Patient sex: F
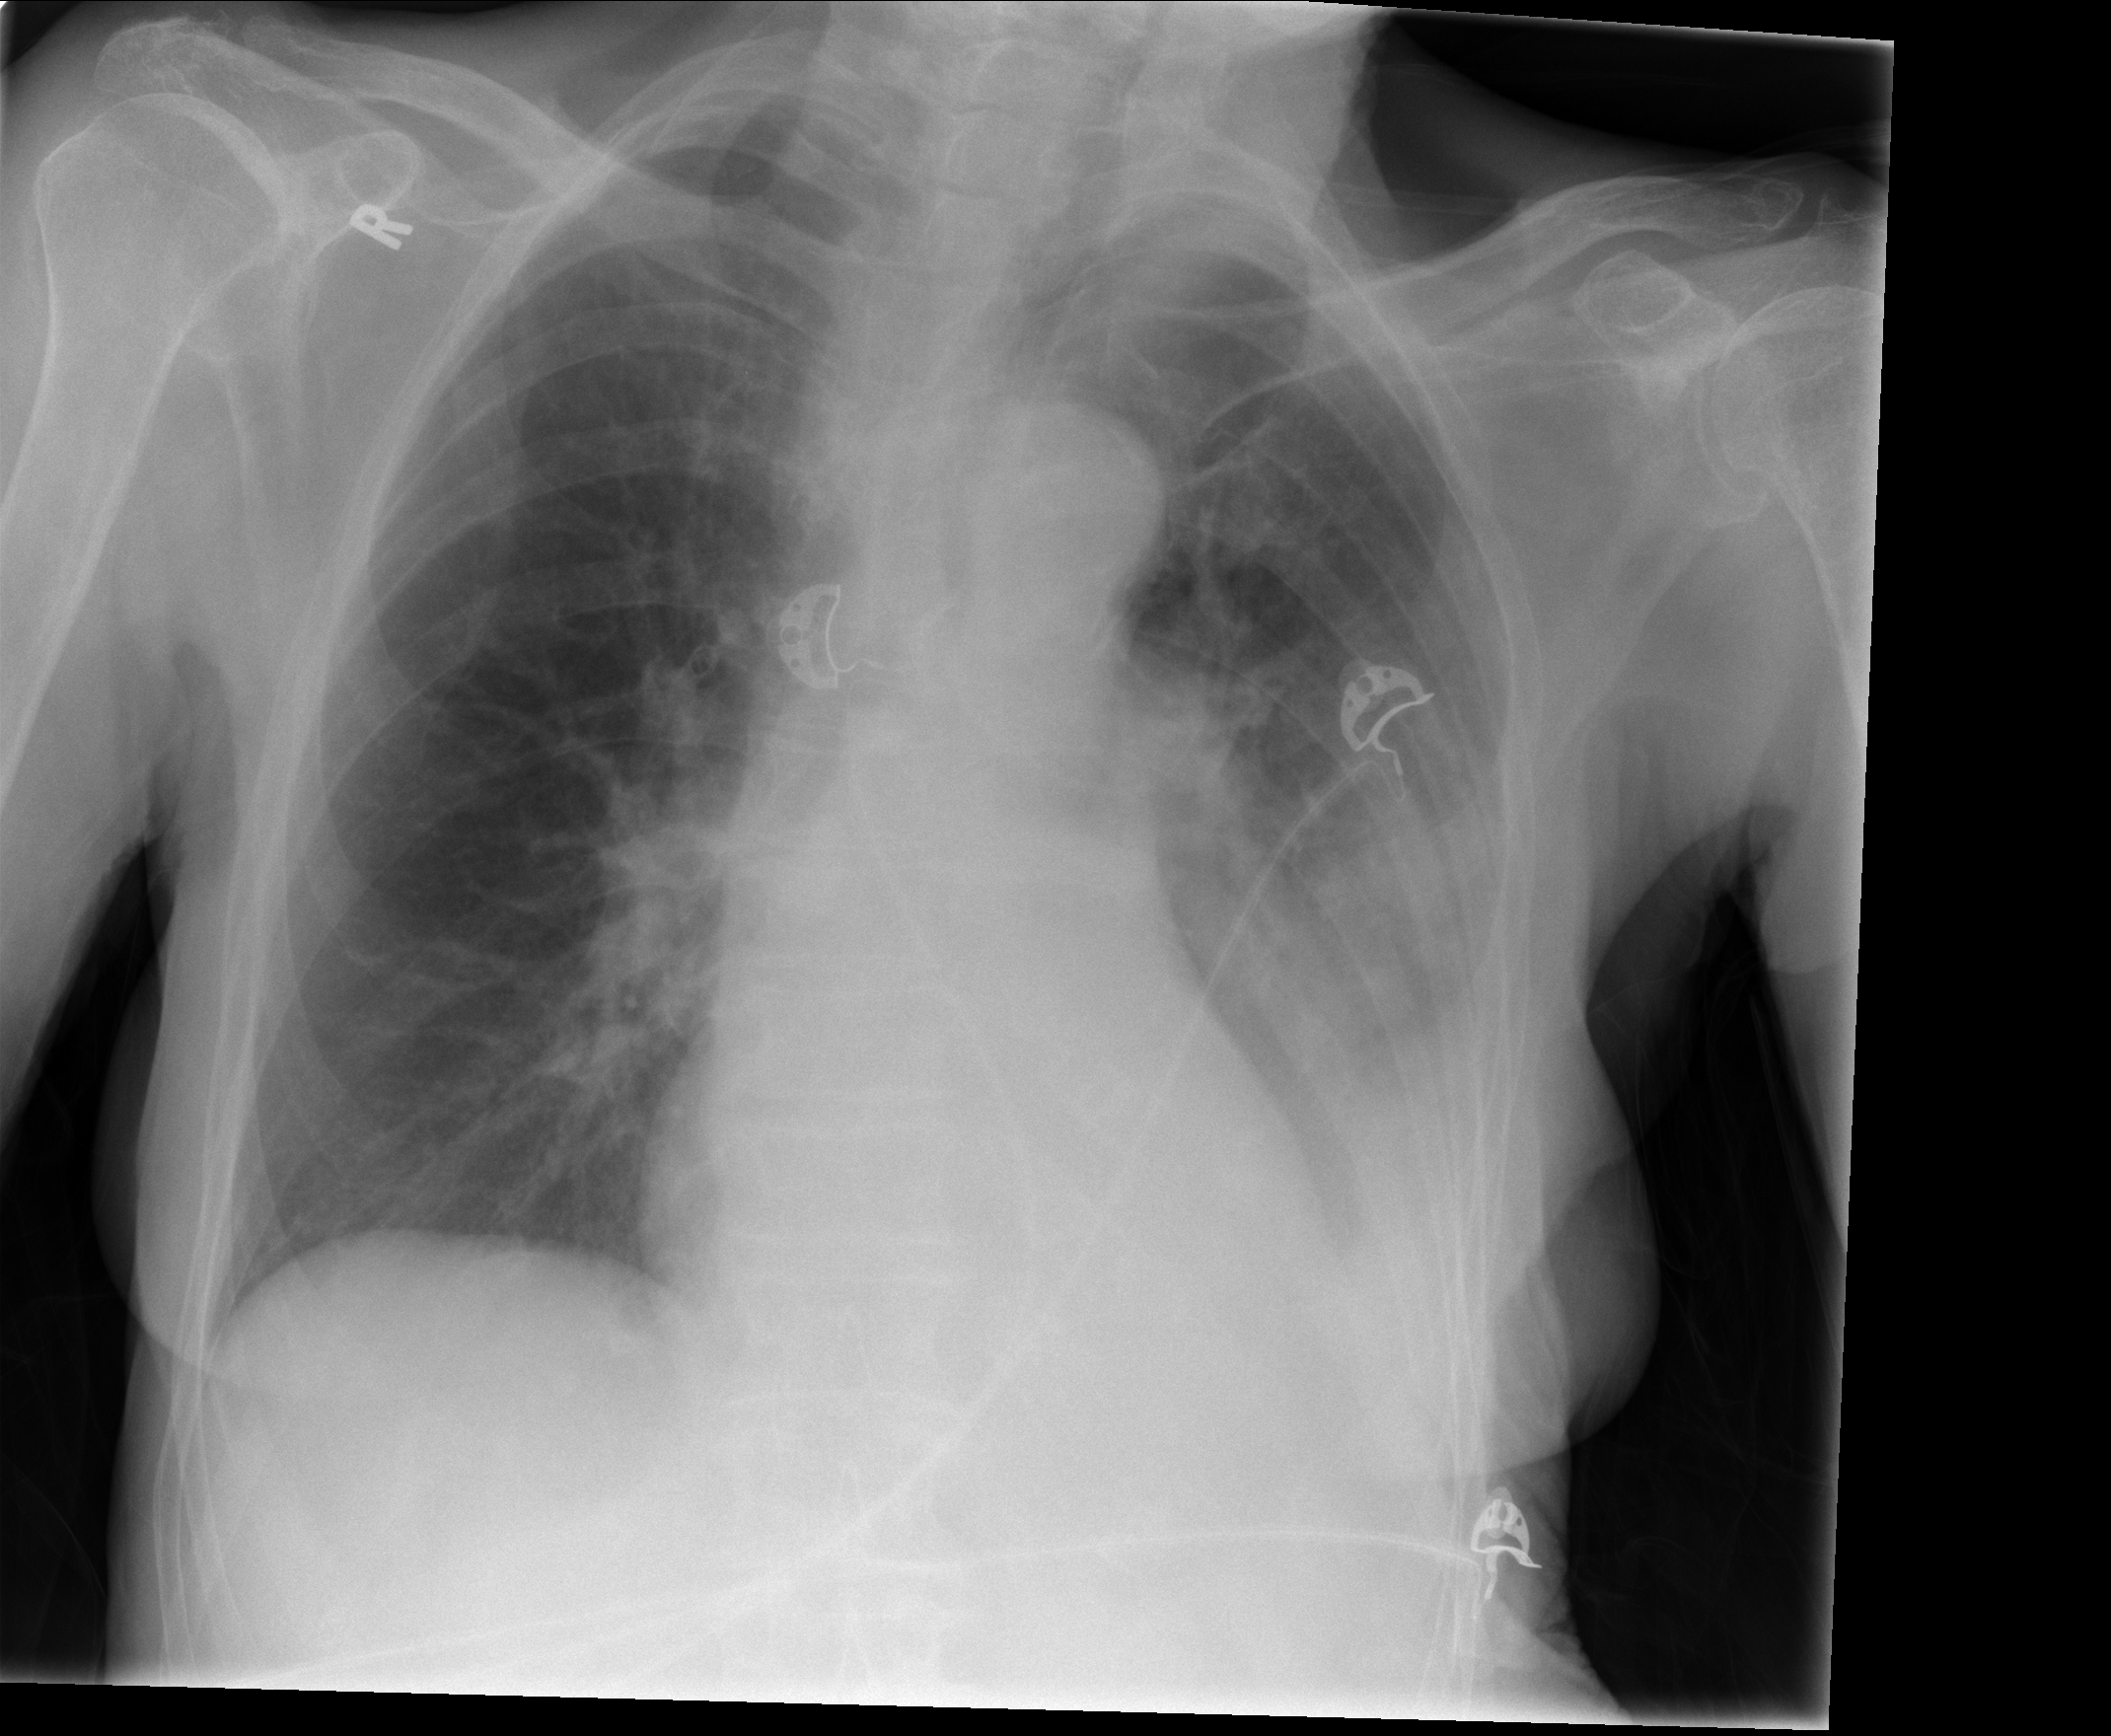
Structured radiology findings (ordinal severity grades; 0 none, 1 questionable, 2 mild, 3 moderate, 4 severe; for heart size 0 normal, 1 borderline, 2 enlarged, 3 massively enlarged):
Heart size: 0
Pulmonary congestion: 0
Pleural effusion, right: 0
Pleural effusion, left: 3
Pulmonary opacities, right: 0
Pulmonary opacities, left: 2
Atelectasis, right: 0
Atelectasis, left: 2